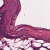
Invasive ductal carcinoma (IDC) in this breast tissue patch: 1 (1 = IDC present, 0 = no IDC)